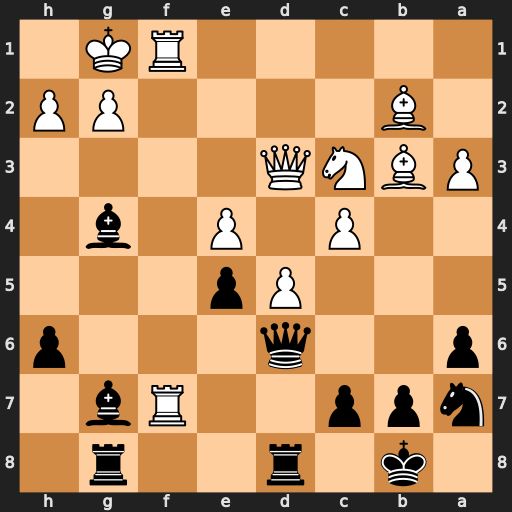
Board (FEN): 1k1r2r1/npp2Rb1/p2q3p/3Pp3/2P1P1b1/PBNQ4/1B4PP/5RK1
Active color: b
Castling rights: -
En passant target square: -
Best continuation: Qb6+ R7f2 Qxb3